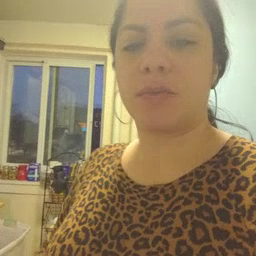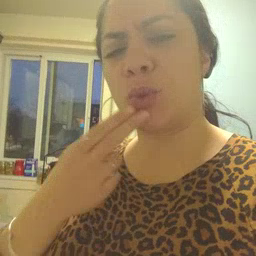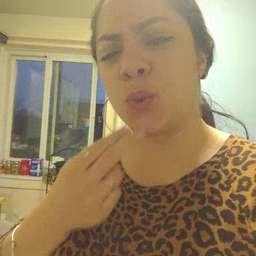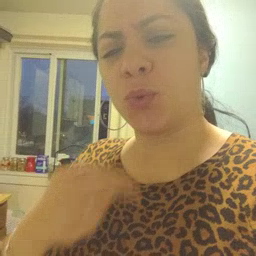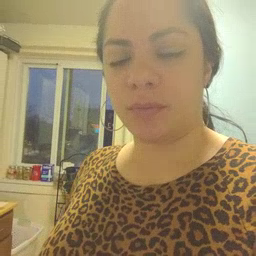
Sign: cute